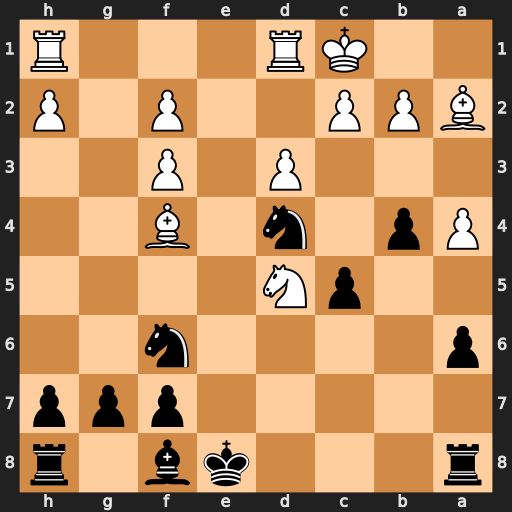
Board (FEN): r3kb1r/5ppp/p4n2/2pN4/Pp1n1B2/3P1P2/BPP2P1P/2KR3R
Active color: b
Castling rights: kq
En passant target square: -
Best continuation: Nxd5 Rhe1+ Ne7